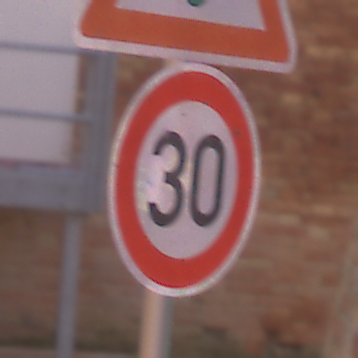
Verkehrszeichen: Geschwindigkeit30
Zusatzzeichen oben: Lichtzeichenanlage
Umgebung: Outdoor, Urban
Tageszeit: MorningAfternoon
Wetter: Clear
Licht: Natural
Jahreszeit: NotSpecified
Kontrast: MediumContrast